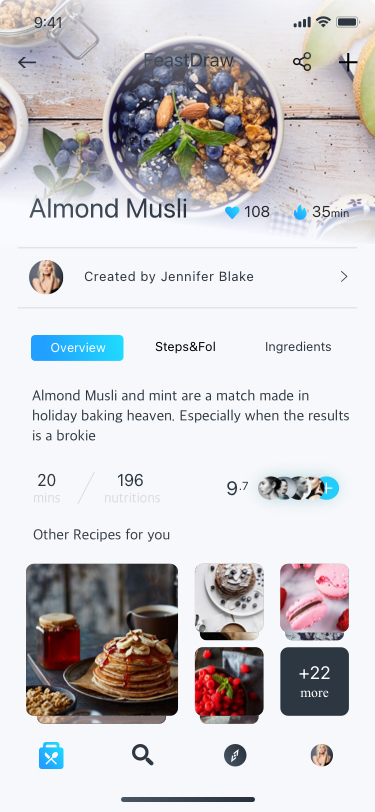
Text in this UI design:
Almond Musli